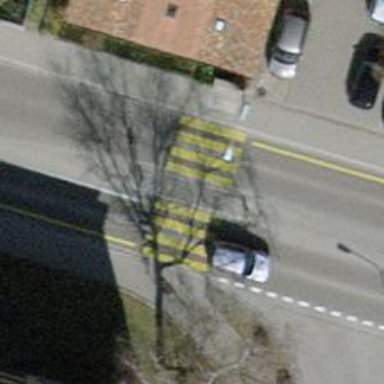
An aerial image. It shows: Marked footway with zebra crossing and crossing island. The surface of the footway is asphalt.